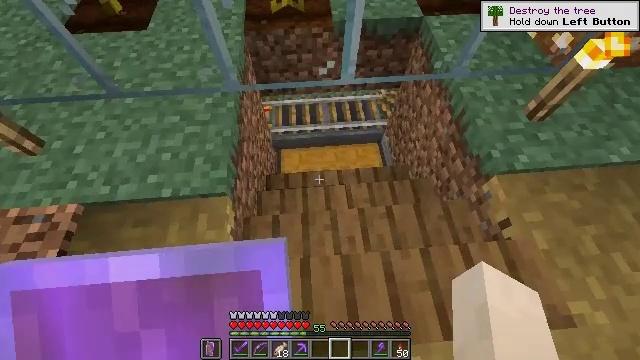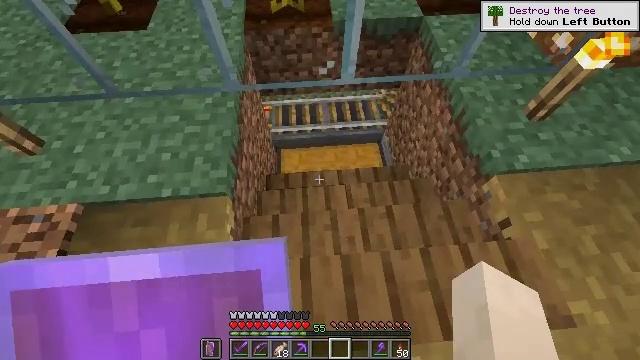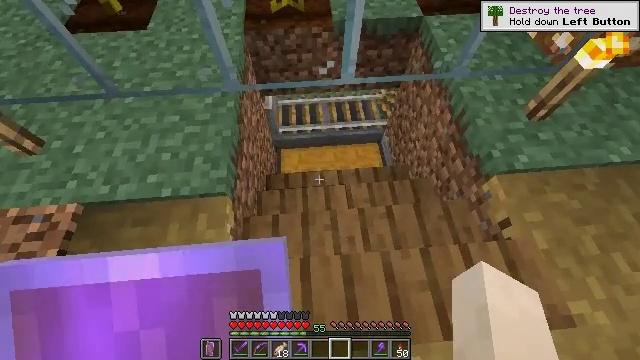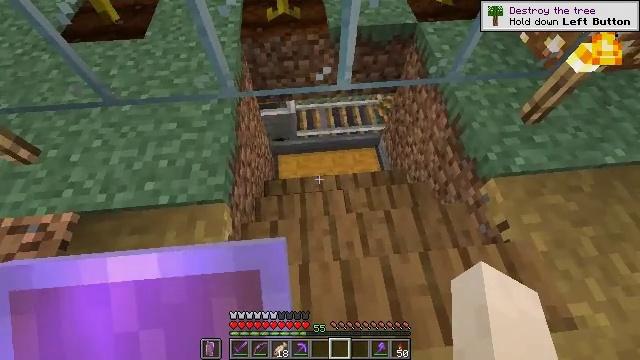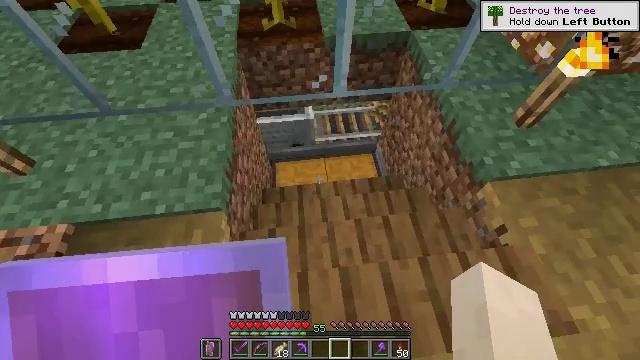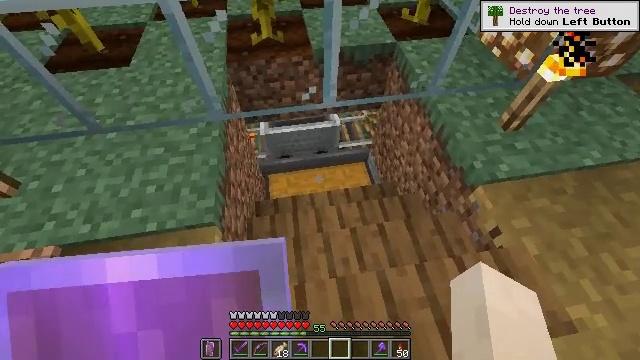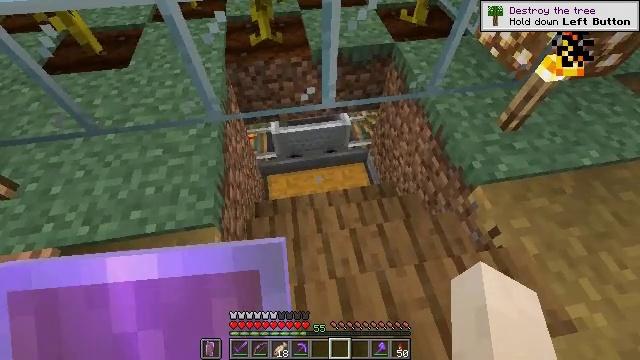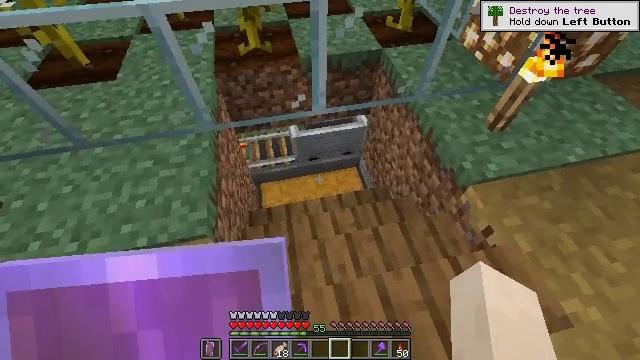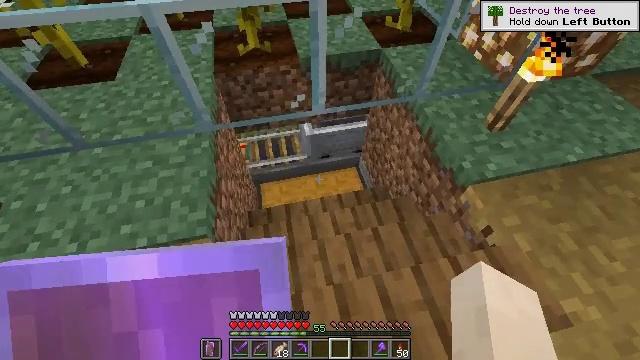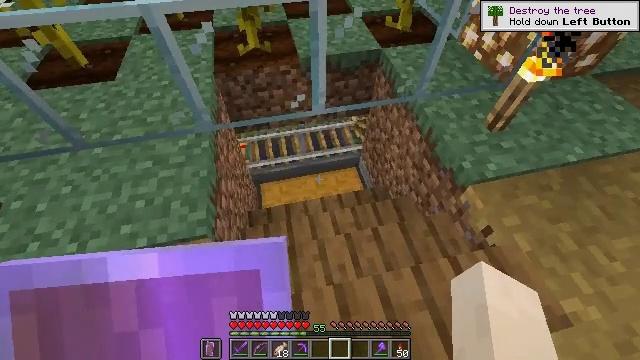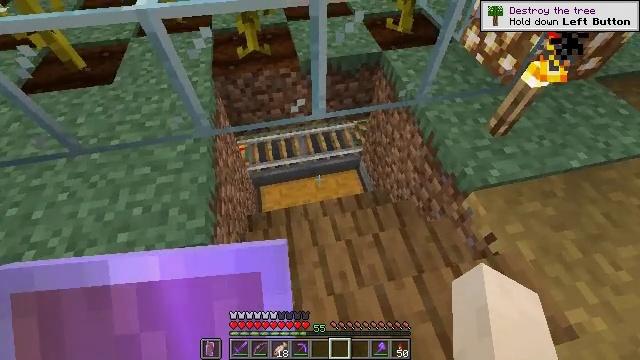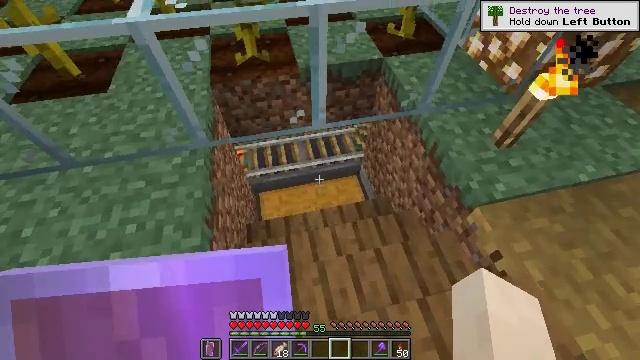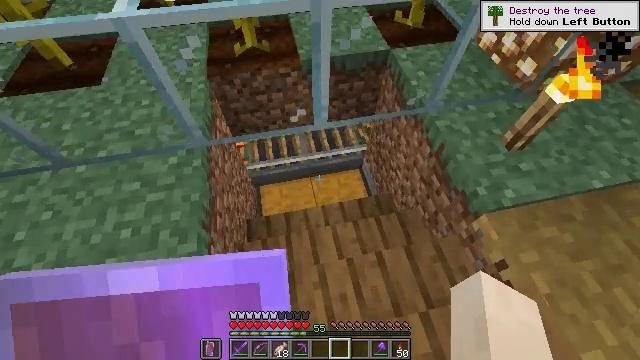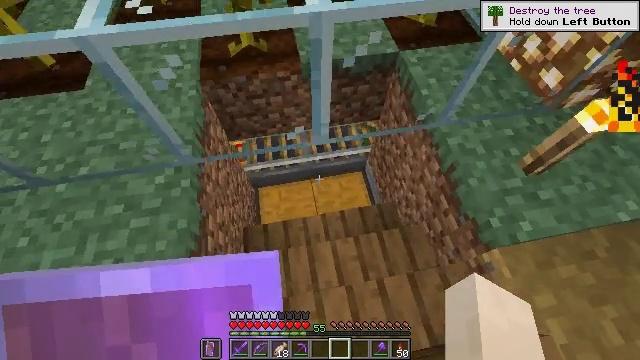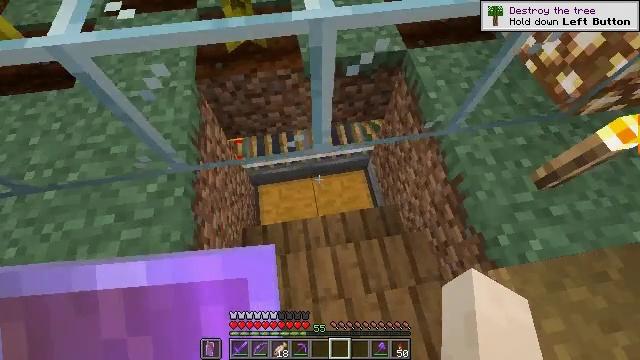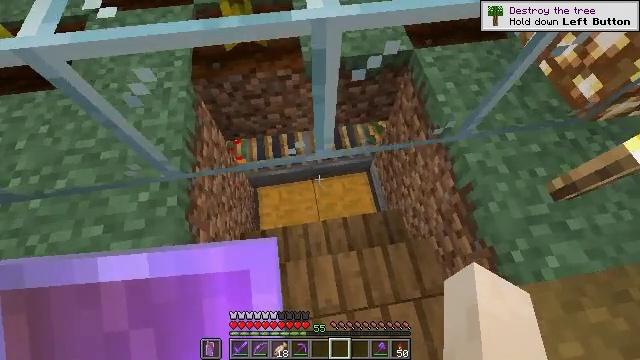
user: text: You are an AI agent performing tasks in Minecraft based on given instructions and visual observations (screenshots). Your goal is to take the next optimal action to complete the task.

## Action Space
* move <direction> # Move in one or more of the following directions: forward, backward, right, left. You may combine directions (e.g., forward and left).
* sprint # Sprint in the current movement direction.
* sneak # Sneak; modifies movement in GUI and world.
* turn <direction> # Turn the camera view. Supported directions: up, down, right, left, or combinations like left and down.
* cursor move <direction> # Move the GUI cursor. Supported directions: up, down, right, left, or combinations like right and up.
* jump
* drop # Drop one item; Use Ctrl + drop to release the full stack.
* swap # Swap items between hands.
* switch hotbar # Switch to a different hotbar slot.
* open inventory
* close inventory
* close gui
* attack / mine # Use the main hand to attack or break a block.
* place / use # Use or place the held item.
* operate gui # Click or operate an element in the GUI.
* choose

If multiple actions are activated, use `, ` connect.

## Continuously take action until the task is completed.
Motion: motion action
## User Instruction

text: Mine the sticky piston.
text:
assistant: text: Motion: no_op
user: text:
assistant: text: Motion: no_op
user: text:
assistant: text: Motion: turn up
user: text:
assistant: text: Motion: turn right and up
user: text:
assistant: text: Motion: turn right and up
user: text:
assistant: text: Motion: no_op
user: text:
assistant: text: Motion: turn right and up
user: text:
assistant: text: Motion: no_op
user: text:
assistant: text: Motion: no_op
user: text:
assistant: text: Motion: move forward
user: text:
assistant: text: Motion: move forward
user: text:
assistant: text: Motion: move forward, turn down
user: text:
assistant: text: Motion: move forward, turn left and down
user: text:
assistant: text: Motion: move forward, turn down
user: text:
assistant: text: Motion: move forward
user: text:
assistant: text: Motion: move forward, turn left and down
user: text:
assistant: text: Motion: move forward, turn left and down
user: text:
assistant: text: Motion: turn left and down
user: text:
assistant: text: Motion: no_op
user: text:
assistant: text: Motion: no_op
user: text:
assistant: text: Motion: no_op
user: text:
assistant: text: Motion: no_op
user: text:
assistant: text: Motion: no_op
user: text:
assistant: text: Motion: no_op
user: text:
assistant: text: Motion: use / place
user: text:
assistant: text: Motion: use / place
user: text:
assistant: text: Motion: use / place
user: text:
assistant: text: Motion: no_op
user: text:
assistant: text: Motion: no_op
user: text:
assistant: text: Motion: no_op